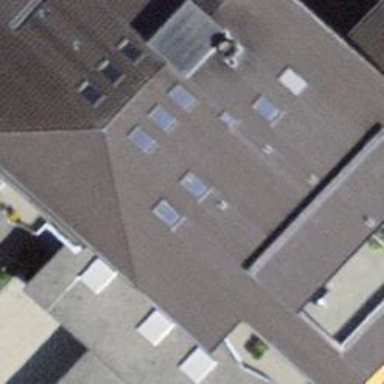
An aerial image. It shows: Nursing home.